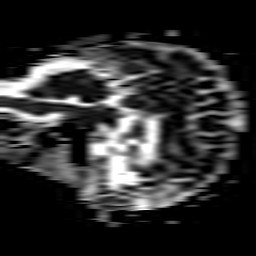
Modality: ADC
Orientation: sagittal
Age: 55
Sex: male
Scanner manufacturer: philips
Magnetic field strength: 3 T
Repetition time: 3.332 s
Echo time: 0.076 s